Question: Theres a section in a site that I'm building that has some informations separated into two columns. The left column has the "keys" (don't know how else to call it, sorry) and the right column has the values, as seen below:

Floating the inner divs and aplying some other styles, I can achieve that exact result using something like this:
'''
<div id="container">
<div>
<ul>
<li>Size</li>
<li>etc...</li>
</ul>
</div>
<div>
<ul>
<li>10MB</li>
<li>etc...</li>
</ul>
</div>
</div>
'''
But since each key is completely separated from its value, the markup doesn't seem to be search engine friendly at all. Is there any other way of doing that, maintaining the centered style and having the markup be more semantic?
Thanks for the help,
Daniel.
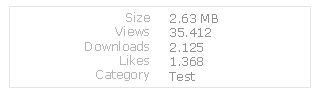
Answer: You can certainly use tables for this data, it would probably be appropriate. Another option you might use is a description list:
'''
<dl>
<dt>Size</dt>
<dd>2.63 MB</dd>
<dt>Views</dt>
<dd>34,412</dd>
<dt>Downloads</dt>
<dd>2,125</dd>
<dt>Likes</dt>
<dd>1.368</dd>
<dt>Category</dt>
<dd>Test</dd>
</dl>
'''
Add some CSS...
'''
dt, dd {
font-family:sans-serif;
}
dt {
float:left;
clear:left;
text-align:right;
width:50%;
color:#bbb;
}
dd {
float:left;
margin-left:3em;
color:#999
}
'''
And there you have it. <URL>
I can't comment on whether or not this helps SEO, but the values are adjacent to the keys, which seems to fit your requirements.
More info on '<dl>', formerly known as the "definition list":
- <URL>